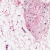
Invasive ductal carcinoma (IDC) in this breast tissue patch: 0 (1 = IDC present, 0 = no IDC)